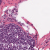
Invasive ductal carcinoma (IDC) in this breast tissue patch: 0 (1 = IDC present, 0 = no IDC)